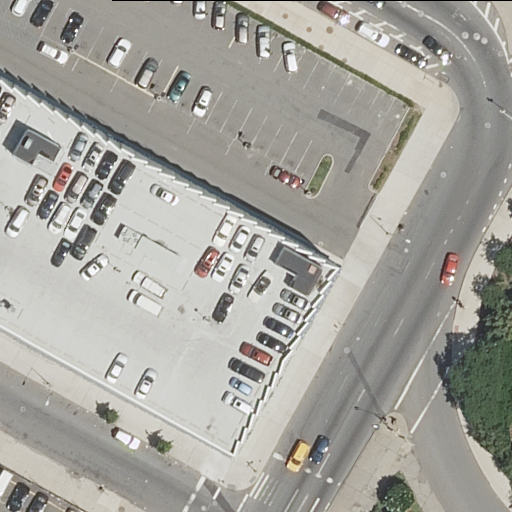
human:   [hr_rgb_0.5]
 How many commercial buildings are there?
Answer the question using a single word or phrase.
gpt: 0

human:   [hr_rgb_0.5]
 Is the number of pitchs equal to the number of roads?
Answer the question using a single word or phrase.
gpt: no

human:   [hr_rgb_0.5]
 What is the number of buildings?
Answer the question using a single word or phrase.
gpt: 1

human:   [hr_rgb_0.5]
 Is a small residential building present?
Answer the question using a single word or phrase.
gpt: no

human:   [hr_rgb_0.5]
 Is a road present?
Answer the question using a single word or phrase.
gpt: yes

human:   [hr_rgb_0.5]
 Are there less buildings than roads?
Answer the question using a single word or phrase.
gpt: yes

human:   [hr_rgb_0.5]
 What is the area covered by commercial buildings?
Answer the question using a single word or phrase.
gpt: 0m2

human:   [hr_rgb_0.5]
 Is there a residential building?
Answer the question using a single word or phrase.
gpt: yes

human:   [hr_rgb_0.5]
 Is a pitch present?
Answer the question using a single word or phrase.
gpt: yes

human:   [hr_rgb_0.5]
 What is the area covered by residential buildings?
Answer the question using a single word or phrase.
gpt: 2870m2

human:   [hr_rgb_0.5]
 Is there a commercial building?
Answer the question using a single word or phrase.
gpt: no

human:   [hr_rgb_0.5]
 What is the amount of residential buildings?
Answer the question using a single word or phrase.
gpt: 1

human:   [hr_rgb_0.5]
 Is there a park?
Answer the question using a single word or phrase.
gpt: yes

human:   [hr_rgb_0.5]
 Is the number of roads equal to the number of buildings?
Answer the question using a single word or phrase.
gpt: no

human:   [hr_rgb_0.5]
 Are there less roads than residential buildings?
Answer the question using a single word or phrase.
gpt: no

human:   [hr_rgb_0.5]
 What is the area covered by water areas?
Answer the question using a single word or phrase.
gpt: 0m2

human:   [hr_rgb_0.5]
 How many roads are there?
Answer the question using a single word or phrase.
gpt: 7

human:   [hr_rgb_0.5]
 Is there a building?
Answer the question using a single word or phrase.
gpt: yes

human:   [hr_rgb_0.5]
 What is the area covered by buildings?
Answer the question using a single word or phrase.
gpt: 2870m2

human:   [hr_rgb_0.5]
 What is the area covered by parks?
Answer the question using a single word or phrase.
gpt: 908m2

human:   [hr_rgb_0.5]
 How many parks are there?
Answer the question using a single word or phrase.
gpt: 2

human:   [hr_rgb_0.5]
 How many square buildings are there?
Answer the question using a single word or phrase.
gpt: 0

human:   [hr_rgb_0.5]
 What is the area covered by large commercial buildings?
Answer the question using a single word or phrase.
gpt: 0m2

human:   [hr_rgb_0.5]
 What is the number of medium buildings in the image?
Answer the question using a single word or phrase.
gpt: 0

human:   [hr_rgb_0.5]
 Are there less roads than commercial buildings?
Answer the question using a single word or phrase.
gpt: no

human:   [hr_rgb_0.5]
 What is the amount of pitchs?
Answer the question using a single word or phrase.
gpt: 1

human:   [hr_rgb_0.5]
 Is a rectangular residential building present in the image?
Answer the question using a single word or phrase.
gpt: yes

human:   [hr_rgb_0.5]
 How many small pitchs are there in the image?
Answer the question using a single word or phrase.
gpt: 1

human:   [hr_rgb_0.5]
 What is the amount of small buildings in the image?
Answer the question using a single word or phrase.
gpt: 0

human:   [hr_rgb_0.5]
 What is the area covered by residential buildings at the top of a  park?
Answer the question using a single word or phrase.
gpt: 2870m2

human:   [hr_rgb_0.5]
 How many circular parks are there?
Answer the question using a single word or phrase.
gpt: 0

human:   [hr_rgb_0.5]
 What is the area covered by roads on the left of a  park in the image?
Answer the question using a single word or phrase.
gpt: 0m2

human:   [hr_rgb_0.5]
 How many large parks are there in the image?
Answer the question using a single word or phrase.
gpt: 1

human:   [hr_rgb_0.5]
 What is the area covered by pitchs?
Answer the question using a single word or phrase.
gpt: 18m2

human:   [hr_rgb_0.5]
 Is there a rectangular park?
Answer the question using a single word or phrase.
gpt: yes

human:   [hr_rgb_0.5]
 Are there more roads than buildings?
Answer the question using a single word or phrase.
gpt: yes

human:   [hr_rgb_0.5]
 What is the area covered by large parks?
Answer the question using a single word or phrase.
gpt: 846m2

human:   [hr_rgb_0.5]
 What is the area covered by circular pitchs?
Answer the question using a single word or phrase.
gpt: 0m2

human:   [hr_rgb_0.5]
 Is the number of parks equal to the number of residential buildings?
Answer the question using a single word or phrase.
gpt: no

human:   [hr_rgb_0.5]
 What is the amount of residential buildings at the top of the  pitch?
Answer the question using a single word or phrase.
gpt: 1

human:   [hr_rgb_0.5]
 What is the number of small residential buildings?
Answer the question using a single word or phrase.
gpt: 0

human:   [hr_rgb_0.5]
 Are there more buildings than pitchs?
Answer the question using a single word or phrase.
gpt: no

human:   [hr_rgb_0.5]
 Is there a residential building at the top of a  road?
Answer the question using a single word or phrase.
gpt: no

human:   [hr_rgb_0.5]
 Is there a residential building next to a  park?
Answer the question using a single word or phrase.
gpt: yes

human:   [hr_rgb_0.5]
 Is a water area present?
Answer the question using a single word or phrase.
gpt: no

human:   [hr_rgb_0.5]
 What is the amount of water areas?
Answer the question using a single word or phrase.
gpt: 0

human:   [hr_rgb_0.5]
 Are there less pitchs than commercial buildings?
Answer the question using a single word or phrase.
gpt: no

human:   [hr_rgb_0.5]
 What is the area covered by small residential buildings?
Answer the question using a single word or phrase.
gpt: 0m2

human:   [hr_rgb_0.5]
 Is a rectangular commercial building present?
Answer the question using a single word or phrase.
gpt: no

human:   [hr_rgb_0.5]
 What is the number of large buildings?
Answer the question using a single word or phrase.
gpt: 1

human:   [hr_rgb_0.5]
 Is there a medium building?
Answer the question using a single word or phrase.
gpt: no

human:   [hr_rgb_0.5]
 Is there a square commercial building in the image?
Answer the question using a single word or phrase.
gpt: no

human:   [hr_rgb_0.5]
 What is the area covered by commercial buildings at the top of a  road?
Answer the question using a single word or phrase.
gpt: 0m2

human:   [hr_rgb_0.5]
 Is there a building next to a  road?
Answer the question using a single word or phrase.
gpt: yes

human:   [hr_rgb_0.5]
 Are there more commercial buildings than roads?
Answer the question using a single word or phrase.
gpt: no

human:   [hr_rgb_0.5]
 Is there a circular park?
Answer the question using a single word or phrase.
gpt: no

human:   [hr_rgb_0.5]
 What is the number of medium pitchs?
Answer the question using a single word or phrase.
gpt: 0

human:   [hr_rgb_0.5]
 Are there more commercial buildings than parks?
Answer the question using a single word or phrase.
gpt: no

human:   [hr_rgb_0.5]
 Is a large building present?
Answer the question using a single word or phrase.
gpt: yes

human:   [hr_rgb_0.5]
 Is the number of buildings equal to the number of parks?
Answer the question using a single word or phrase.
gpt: no

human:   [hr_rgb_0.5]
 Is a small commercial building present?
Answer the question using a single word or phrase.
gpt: no

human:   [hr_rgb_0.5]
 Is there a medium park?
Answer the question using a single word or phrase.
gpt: no

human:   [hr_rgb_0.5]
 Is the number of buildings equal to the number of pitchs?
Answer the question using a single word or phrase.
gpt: yes

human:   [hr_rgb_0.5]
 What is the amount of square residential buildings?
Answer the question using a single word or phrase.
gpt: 0